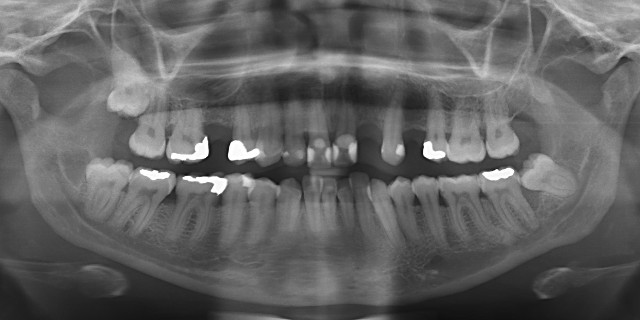
adult